Aerial crown-view tile of a tropical tree (Barro Colorado Island, Panama), acquired 20250317:
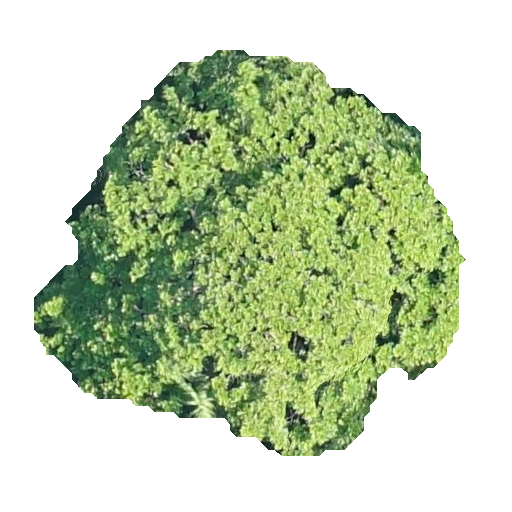
Species: Simarouba amara
GBIF accepted scientific name: Simarouba amara
Crown area: 178.785 m²